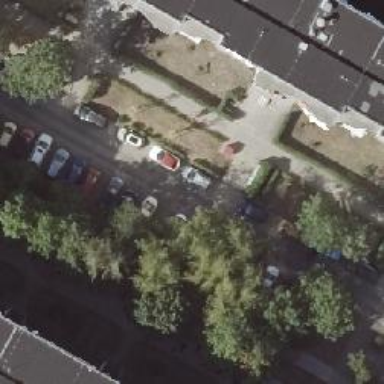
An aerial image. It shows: Concrete footway.